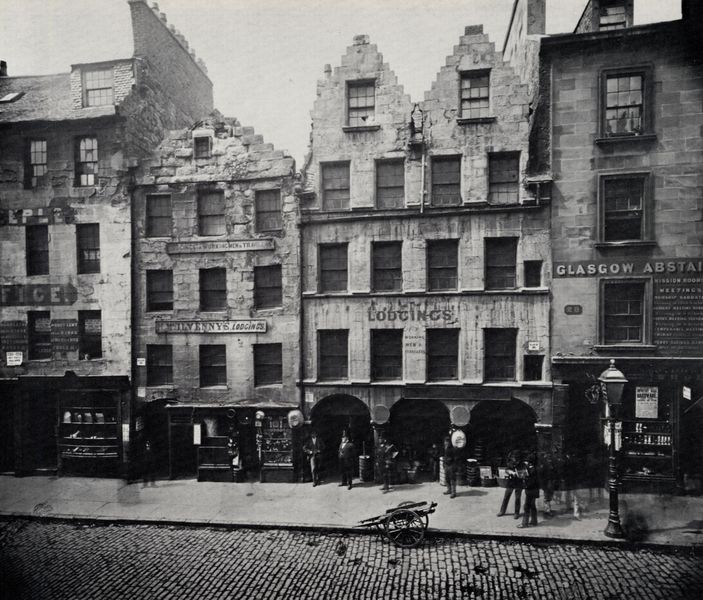
Titel: Altes Gebäude, High Street
Künstler: Thomas Annan
Institution: unbekannt
Schlagwörter: himmel, mann, weiß, frauen, menschen, stadt, fenster, frau, grau, lampe, laterne, licht, männer, schwarz, strasse, tür, dach, gebäude, haus, weg, leute, architektur, mensch, stein, steine, häuser, england, handel, karren, räder, schrift, fassade, fassaden, geschäft, pflaster, strassenansicht, giebel, geschäfte, laden, läden, werbung, karre, rad, schubkarre, wagen, krieg, zerstörung, uhr, tor, zinnen, foto, fotografie, photographie, straßen, bögen, eingang, eingänge, schild, kanone, ruine, bürgersteig, gehsteig, schwarz-weiß, kopfsteinpflaster, pflastersteine, schilder, straßenszene, ruinen, zerstürung, arkaden, photo, tore, straßenlampe, gaube, englisch, zerfall, leiterwagen, schottland, häuserzeile, strassenlaterne, dachgiebel, häuserfront, häuserreihe, straßenbeleuchtung, schriftzüge, giebelständig, gaden, irland, glasgow, hausansicht, straßenpflaster, pub, unterkunft, 19. jahrhundert, großbretanien, lodgings, galsgow, glasgow,fotografie